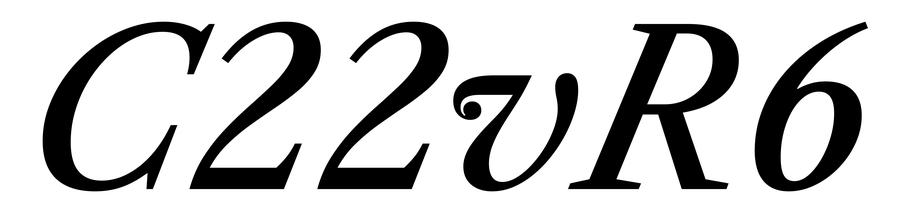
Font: LibreCaslonText-Italic_Medium_Italic